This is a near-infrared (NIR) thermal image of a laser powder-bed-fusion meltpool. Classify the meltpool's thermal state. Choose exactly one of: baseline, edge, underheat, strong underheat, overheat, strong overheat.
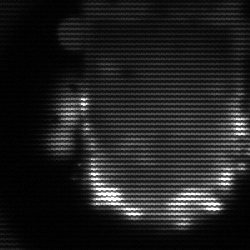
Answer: baseline